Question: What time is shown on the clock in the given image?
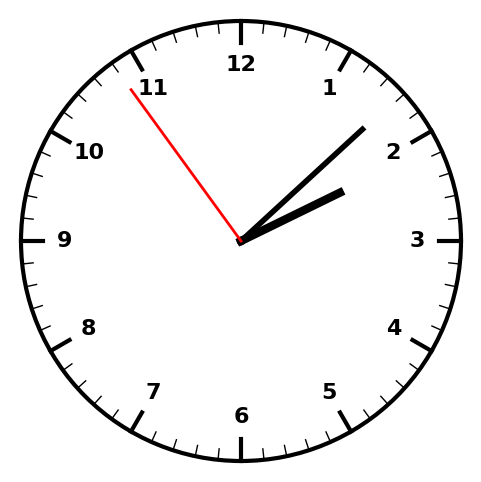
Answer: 02:07:54